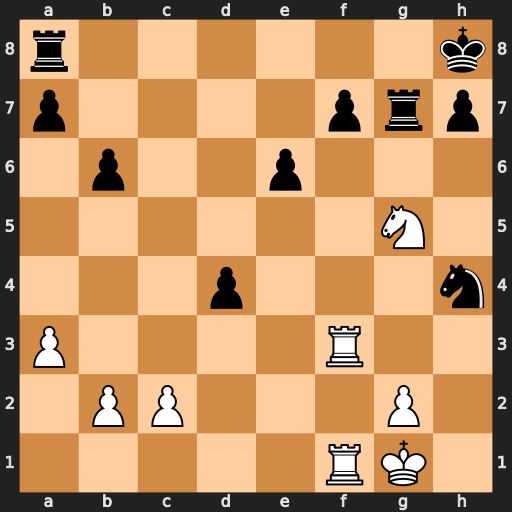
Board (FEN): r6k/p4prp/1p2p3/6N1/3p3n/P4R2/1PP3P1/5RK1
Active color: w
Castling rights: -
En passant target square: -
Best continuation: Nxf7+ Rxf7 Rxf7